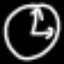
Label: clock